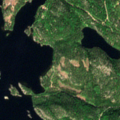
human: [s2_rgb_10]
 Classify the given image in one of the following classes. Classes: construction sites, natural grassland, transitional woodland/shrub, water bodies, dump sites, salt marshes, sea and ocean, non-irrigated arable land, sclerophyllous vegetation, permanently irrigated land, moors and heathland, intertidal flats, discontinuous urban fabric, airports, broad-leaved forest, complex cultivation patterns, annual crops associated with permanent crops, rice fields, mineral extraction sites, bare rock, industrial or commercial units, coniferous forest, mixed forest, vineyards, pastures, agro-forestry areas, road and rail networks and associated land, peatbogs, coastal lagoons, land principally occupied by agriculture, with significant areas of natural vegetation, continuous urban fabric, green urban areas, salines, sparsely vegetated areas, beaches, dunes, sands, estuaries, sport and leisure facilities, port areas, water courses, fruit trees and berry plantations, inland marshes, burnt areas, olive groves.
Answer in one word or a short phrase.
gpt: coniferous forest, mixed forest, water bodies